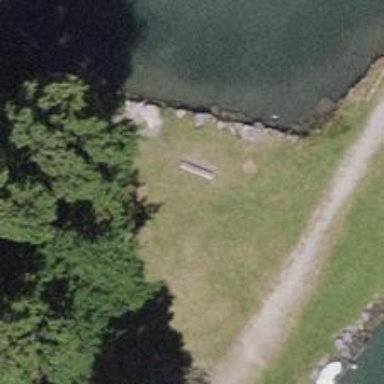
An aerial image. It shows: Bench.